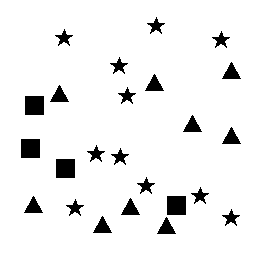
Squares: 4
Triangles: 9
Stars: 11
Total shapes: 24